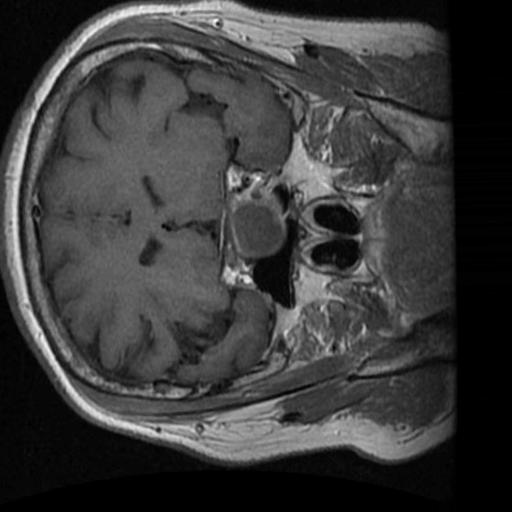
Label: brain_tumor